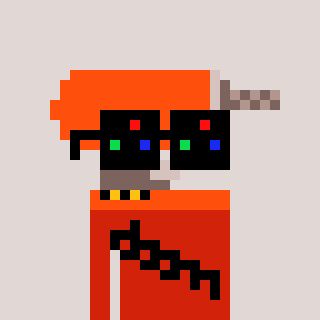
a pixel art character with square black sunglasses, a drill-shaped head and a red-colored body on a warm background